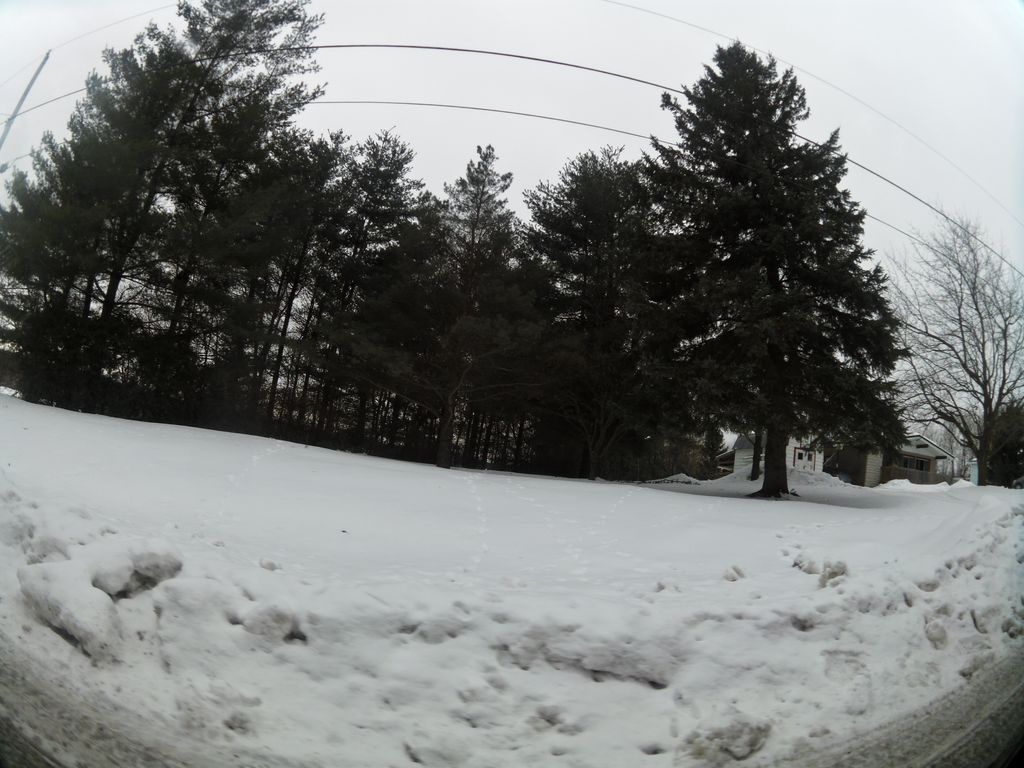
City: ottawa-gatineau